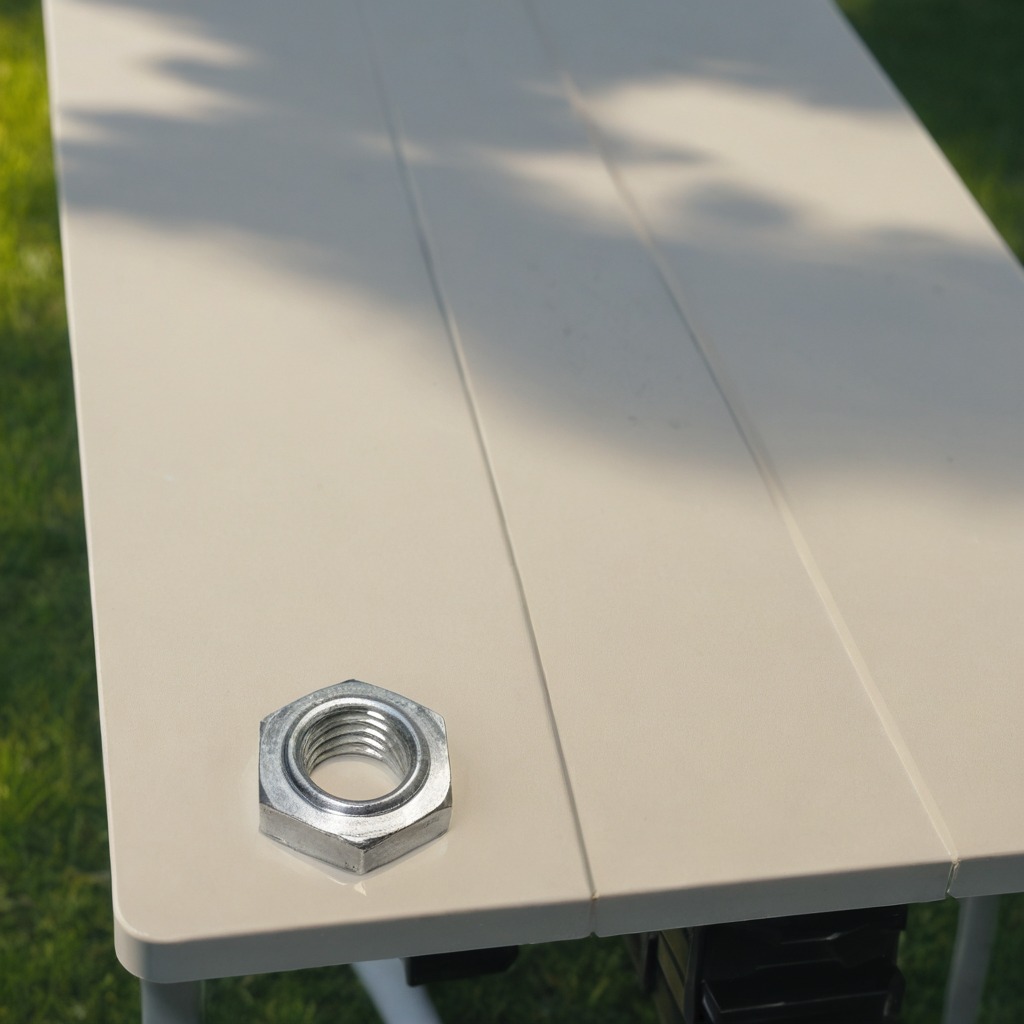
A metal nut lies on the textured surface of the table.